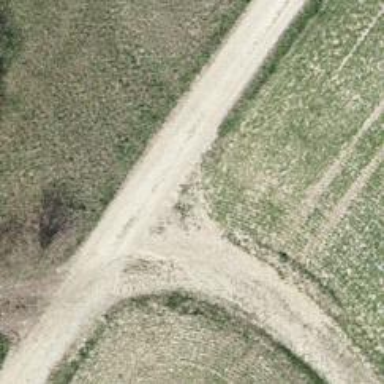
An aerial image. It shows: Gravel track with grade2 tracktype.